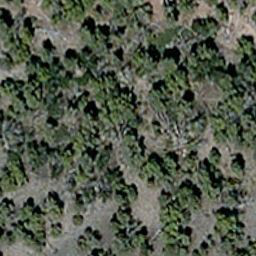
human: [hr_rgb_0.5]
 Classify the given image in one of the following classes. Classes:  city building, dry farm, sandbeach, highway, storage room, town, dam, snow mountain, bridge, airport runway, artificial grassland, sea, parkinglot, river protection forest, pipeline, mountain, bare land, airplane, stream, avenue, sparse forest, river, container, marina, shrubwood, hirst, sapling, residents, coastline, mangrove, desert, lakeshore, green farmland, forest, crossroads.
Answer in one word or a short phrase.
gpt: sparse forest